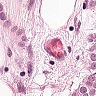
Metastatic tissue present: yes